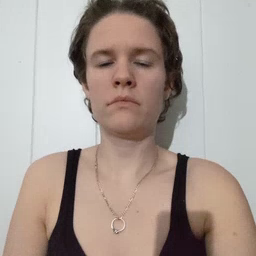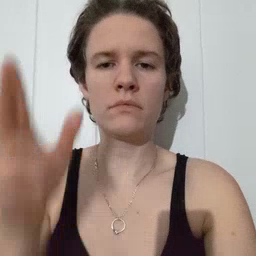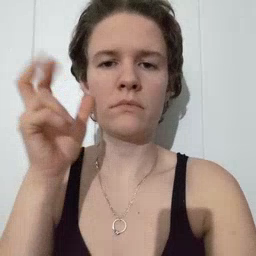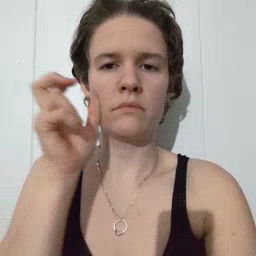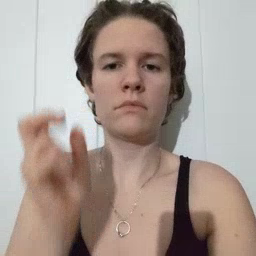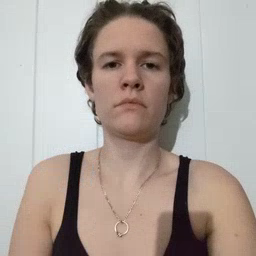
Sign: hear